Question: Is there a way to animate 'UIPageViewController''s viewController subview on transition?
E.g.: I have set 'UIPageViewController''s transition style to Scroll, navigation to Horizontal and spine location to the bottom of the screen.
Each 'viewController' of 'UIPageViewController' has a label which I want to fade-in or fade-out on transition.

It is possible to achieve non-animated result by implementing '<UIPageViewControllerDelegate>' protocol. Is it possible to animate the opacity of a label relatively to gesture?
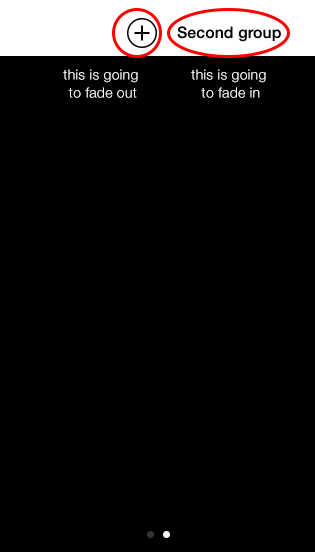
Answer: Unfortunately, it's not. The delegate doesn't provide any means to get the scroll position. You'll have to roll your own version of UIPageViewController (for example, using a UIScrollView and listen for the scrollViewDidScroll: and other delegate methods)